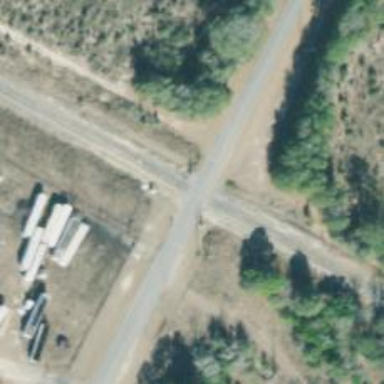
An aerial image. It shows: Level crossing with lights on the railway.